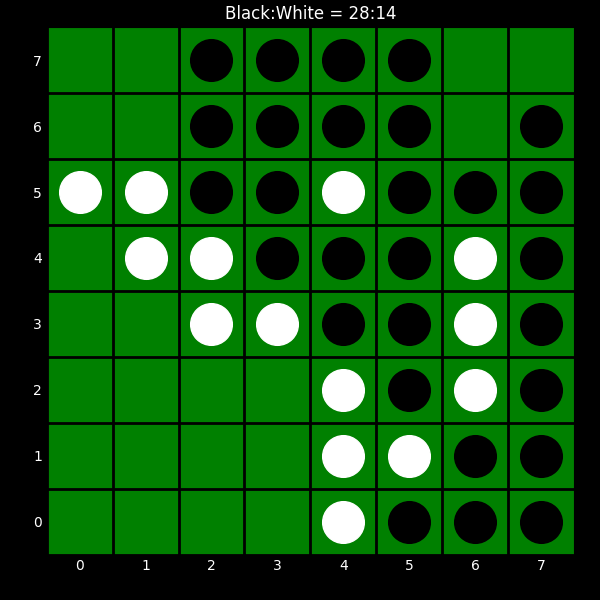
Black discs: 28
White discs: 14